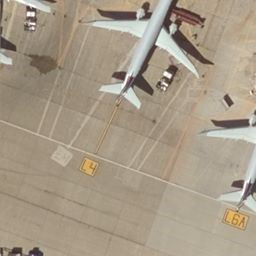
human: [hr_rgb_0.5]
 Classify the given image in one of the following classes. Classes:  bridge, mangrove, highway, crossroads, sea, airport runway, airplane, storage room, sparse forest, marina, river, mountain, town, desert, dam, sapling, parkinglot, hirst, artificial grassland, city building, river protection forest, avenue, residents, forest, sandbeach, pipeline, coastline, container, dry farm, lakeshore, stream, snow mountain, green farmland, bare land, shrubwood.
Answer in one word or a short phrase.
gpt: airplane